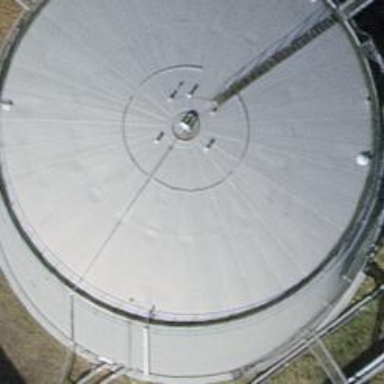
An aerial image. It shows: Industrial building with storage tank.